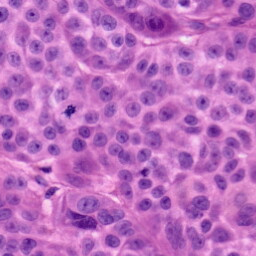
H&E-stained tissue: Skin